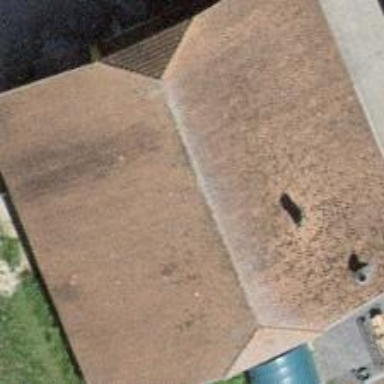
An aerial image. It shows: Rural barn.